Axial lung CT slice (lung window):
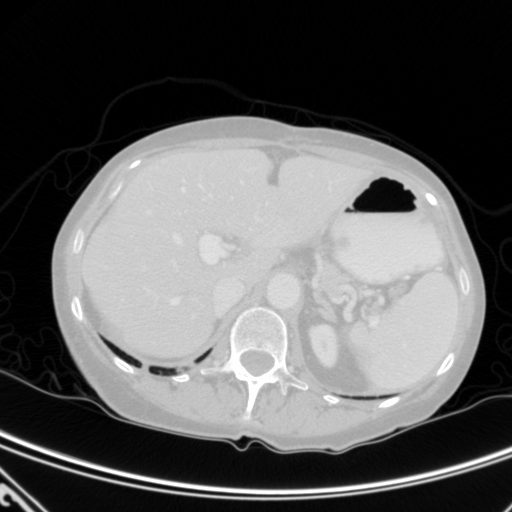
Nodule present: no